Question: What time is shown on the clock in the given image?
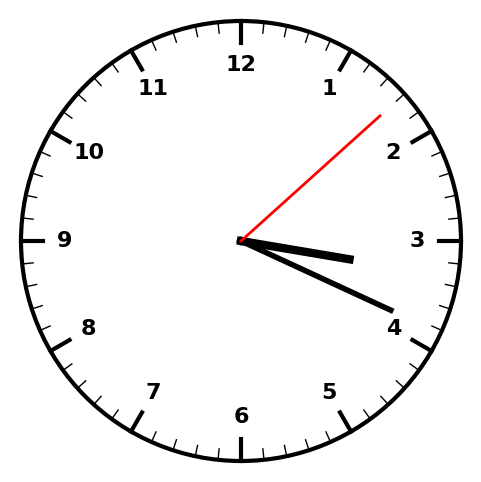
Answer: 03:19:08